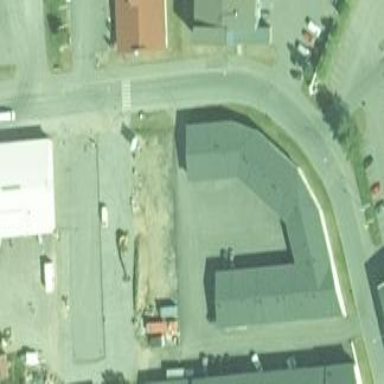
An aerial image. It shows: Commercial building.